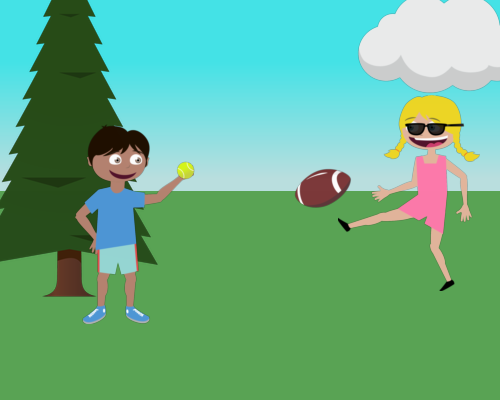
On the left, there's a small pine tree with its top cut off, positioned just below the horizon. To the right, a large boy is smiling and facing right, with his left hand raised, holding a tennis ball near the horizon. Above him, a large girl with a big smile is kicking a football, wearing black glasses, while her shoulders are just above the horizon.